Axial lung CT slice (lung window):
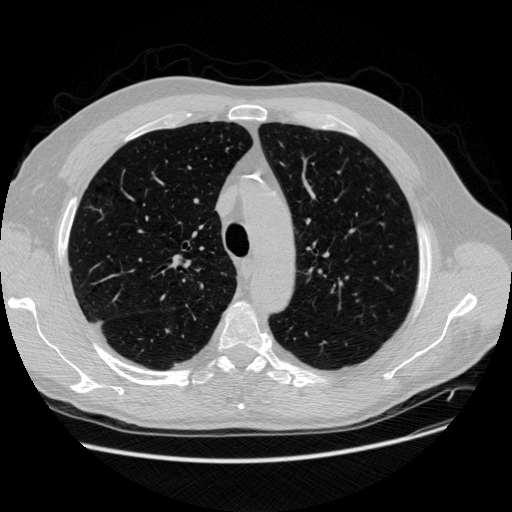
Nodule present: no